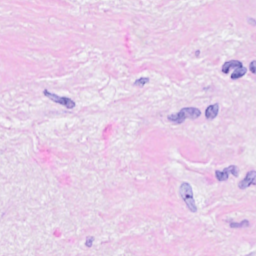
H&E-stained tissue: Breast